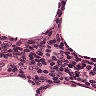
Metastatic tissue present: no